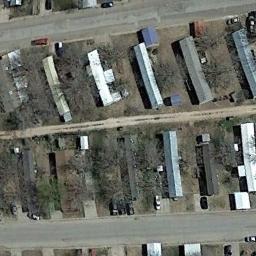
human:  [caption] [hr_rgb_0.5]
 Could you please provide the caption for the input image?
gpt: There are many buildings in the mobile home park .

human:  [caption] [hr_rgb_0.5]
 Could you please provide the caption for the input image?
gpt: There are some buildings and withered trees in the mobile home park .

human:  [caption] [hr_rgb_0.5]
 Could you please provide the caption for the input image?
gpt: The mobile home park is on the bare land next to the road .

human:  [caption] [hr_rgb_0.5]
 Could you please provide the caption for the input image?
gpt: The roof of most mobile homes is white .

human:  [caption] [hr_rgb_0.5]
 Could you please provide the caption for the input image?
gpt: The mobile home park has some mobile homes arranged in lines and bare trees and some roads go through the mobile home park .